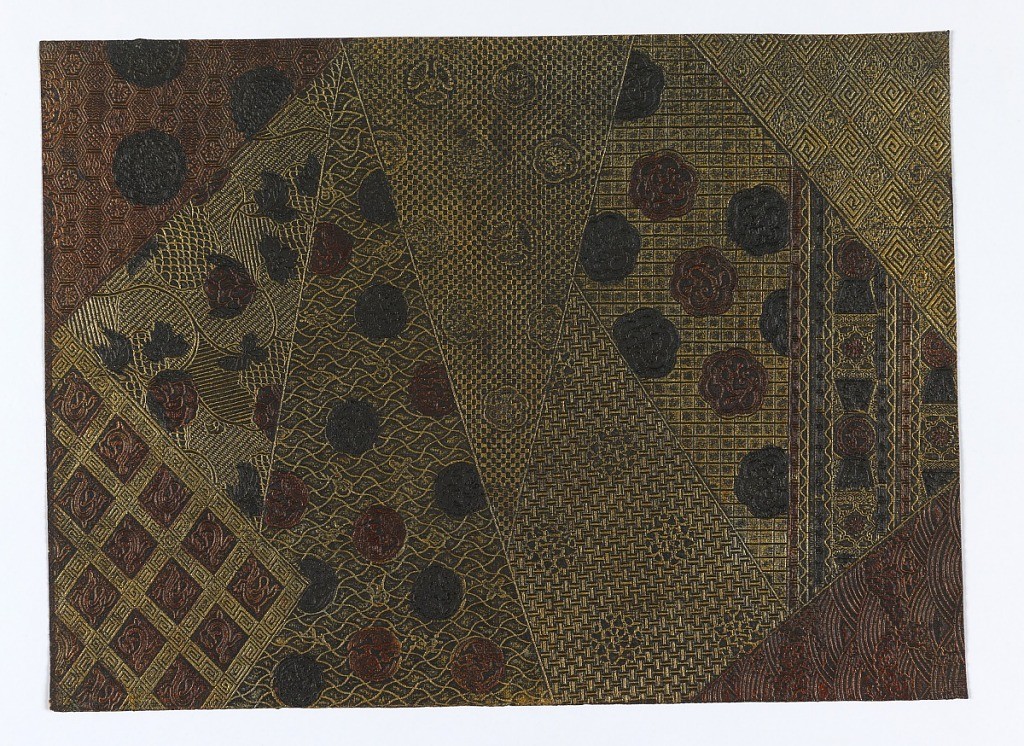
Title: Sidewall
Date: ca. 1885
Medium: Fiber composition, tung oil, embossed
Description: Imitation leather. Random arrangement of adjoining geometric shapes - triangles and irregular polygons, each with a different embossed field. Some of the polygons have, in addition, further ornamentation in the form of decorated roundels, flowering stems, small dragons and cloud bands, respectively. Anglo-Japanesque design.